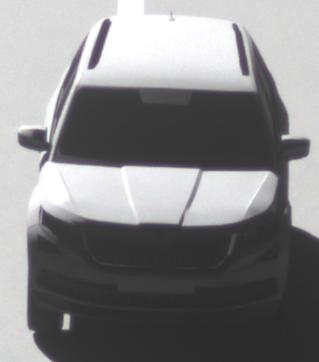
Make: Skoda
Model: Kodiaq 1.4 TSI
Detailed model: Kodiaq
Model produced from: 2017/03
Model produced until: 2018/05
Doors: 5
Color: white
Road condition: dry road
Daytime: morning or afternoon
Contrast: high contrast